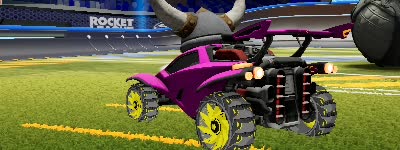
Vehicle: octane